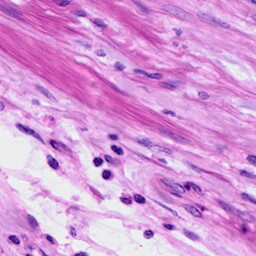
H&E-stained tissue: Ovarian